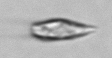
Label: Euglena